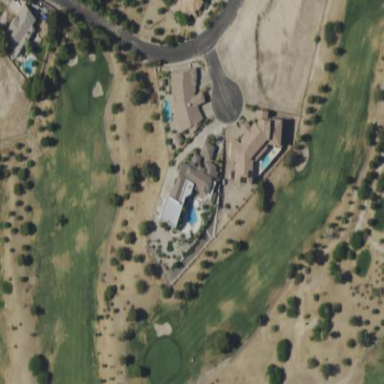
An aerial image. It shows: Area of rough grass used for golf.